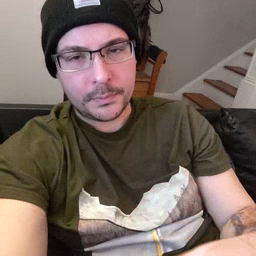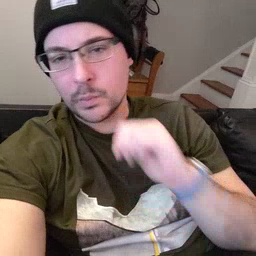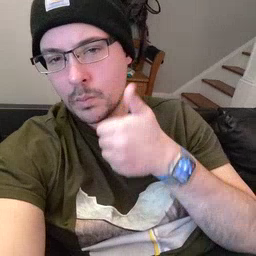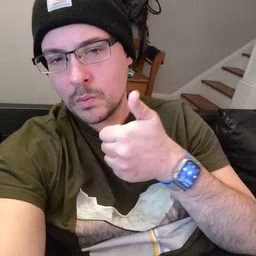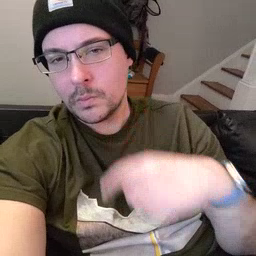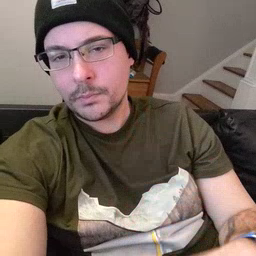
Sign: tomorrow